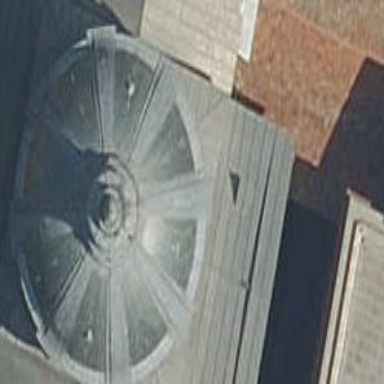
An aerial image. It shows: Building part with dome-shaped roof.